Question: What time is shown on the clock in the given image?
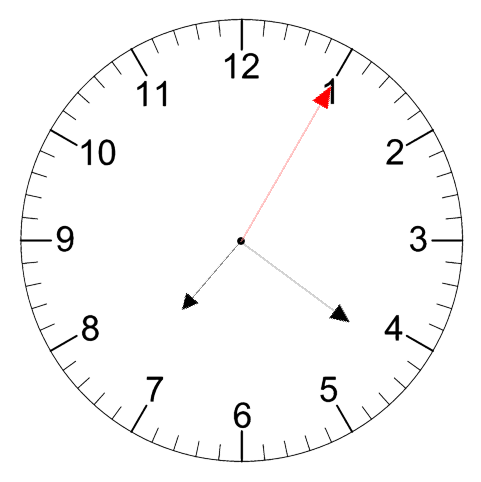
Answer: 07:21:05